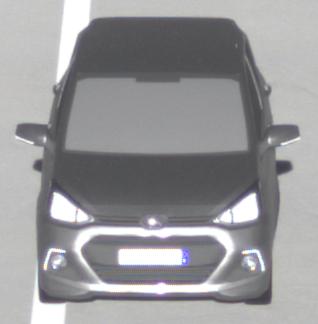
Make: Hyundai
Model: i10
Detailed model: Gen. 2
Model produced from: 2013
Model produced until: 2019
Doors: 5
Color: gray
Road condition: dry road
Daytime: sunrise or sunset
Contrast: high contrast